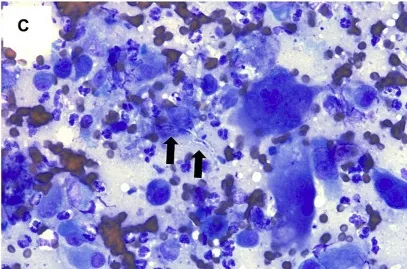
Clinical features and cytological examination of the present case. At the initial presentation, multifocal ulcerated nodules were observed on thorax, abdomen, and limbs. In the cytology of ulcerative nodules, inflammatory cells including degenerative neutrophils, macrophages, and multinucleated giant cells, and hyphae indicative of fungal infection were detected (C).
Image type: pathology (immunostaining)